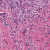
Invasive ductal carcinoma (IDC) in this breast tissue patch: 1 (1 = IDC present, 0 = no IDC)